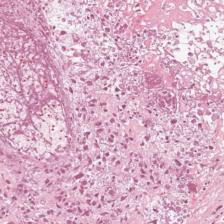
Label: Non-Viable-Tumor